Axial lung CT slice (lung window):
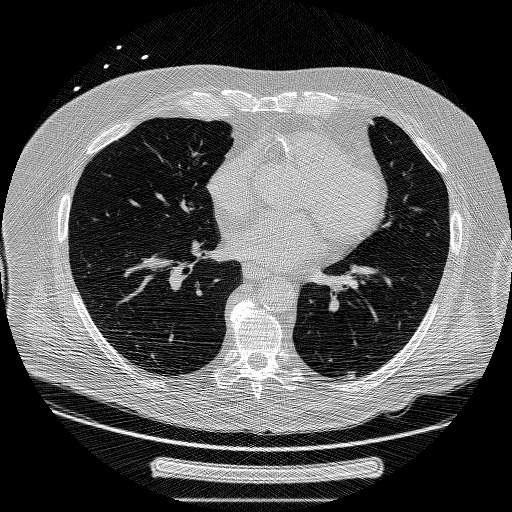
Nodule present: yes
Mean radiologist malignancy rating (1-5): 4